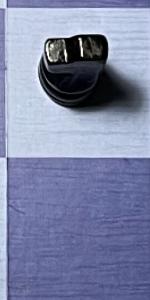
Label: Empty